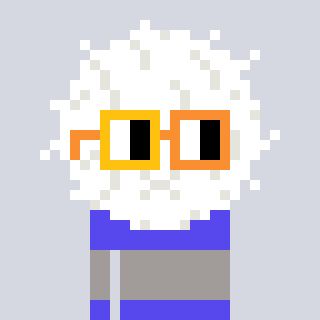
a pixel art character with square yellow and orange glasses, a cottonball-shaped head and a computerblue-colored body on a cool background